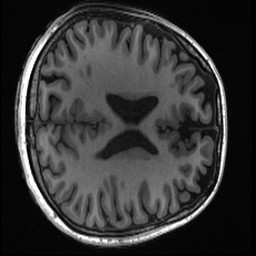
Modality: T1w
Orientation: axial
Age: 18
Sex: female